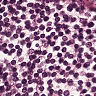
Metastatic tissue present: no